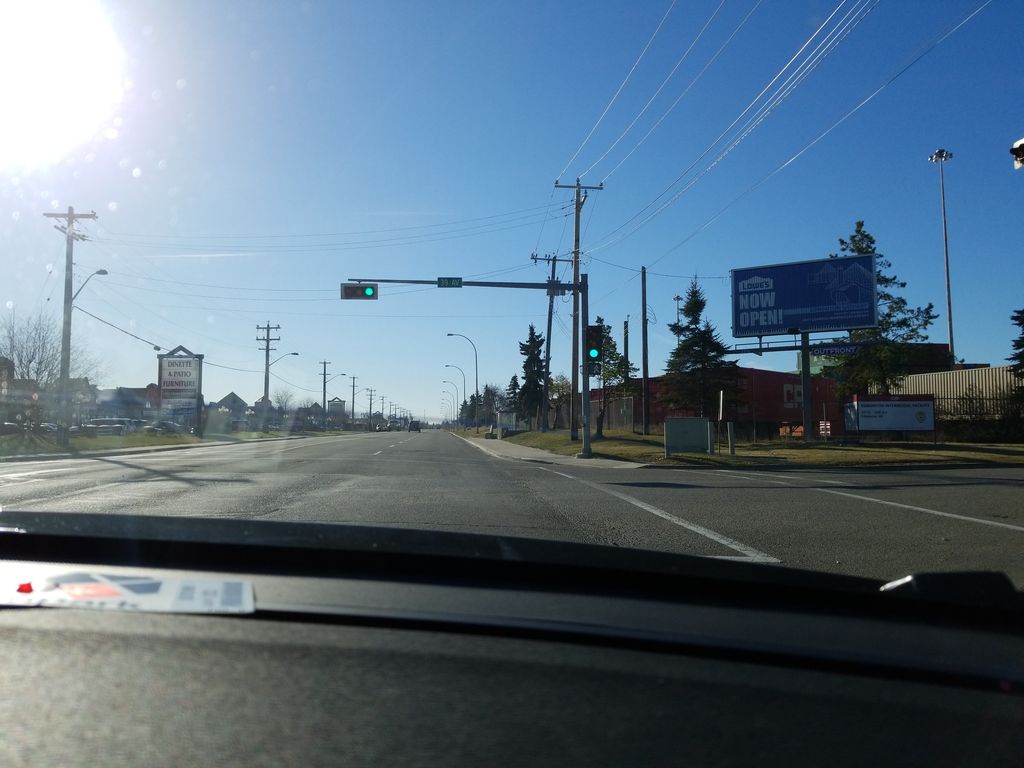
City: edmonton